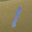
Label: 1